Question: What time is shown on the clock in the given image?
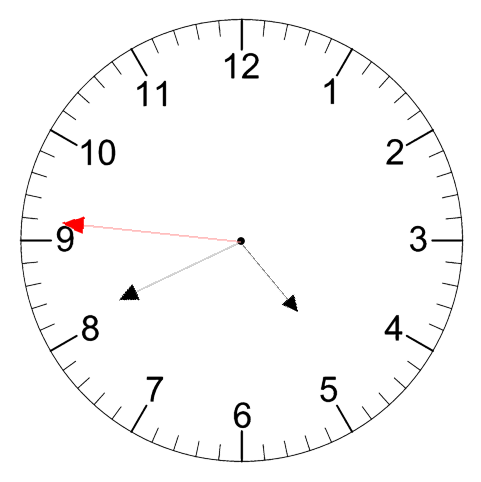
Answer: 04:40:46